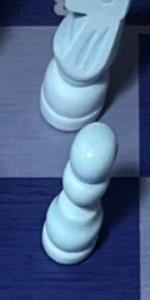
Label: Pawn_White